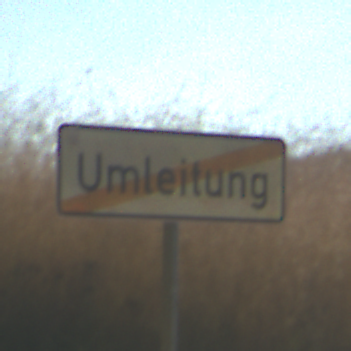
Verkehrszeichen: EndeDerUmleitungsankuendigung
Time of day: MorningAfternoon
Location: Outdoor (Nature)
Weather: PartlyCloudy
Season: NotSpecified
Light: Natural